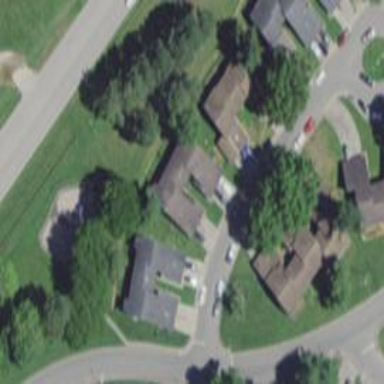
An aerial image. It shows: Residential road with asphalt surface and separate sidewalk.